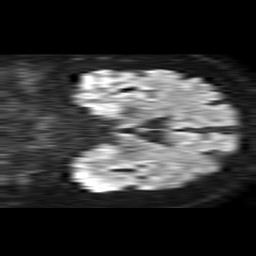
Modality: TRACE
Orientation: coronal
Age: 61
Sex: male
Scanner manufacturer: philips
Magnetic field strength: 1.5 T
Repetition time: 4.6 s
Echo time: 0.08709 s